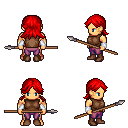
a pixel art fantasy rpg character, male body template, human, tanned skin, brown sleeveless shirt, magenta pants, red loose hair, white cloth bracers, brown shoes, spear, four views (front, back, left, right), 2x2 character sprite sheet, small pixel art, hard edges, no anti-aliasing